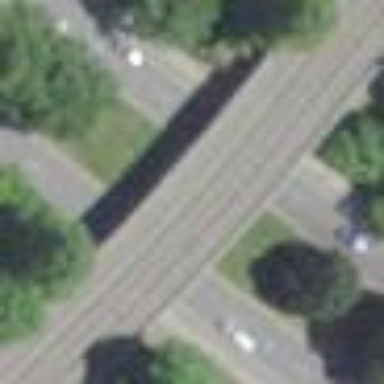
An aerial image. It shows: Man-made bridge.